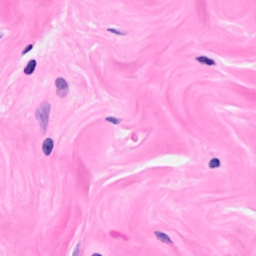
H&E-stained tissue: Breast